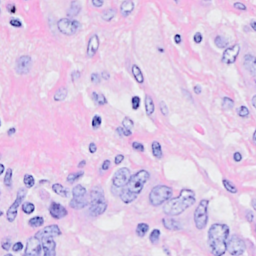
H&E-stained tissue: Breast